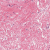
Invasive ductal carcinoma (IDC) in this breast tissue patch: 0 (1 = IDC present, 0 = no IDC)